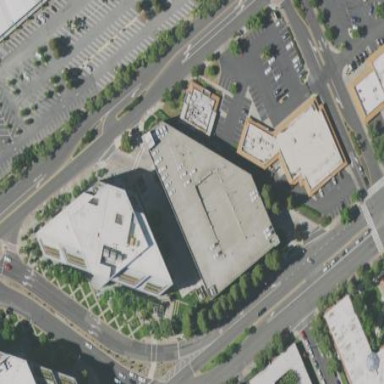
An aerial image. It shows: Multi-storey parking building.